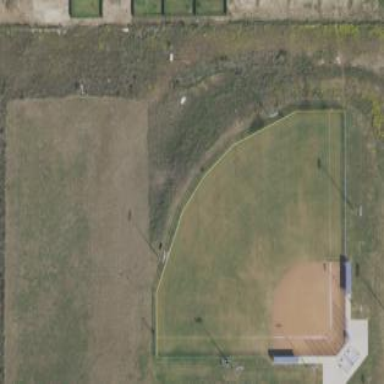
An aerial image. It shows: Softball pitch for leisure sports.